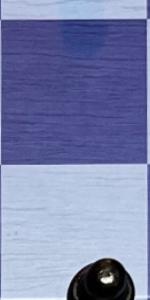
Label: Empty